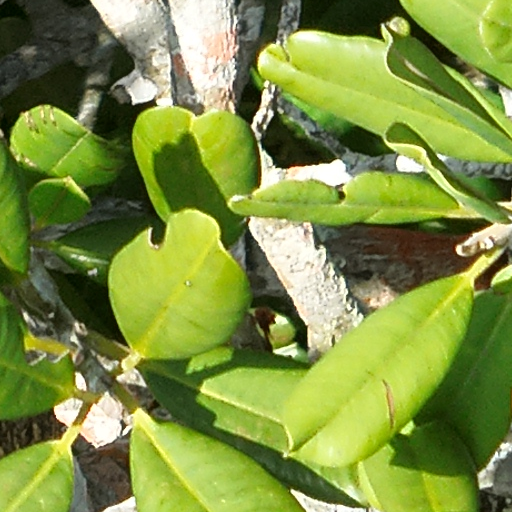
Species: Calophyllum longifolium
GBIF accepted scientific name: Calophyllum longifolium
Crown area (m\u00b2): 80.568